Field crop: maize
Growth stage: 2
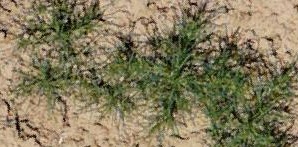
Species: salsola